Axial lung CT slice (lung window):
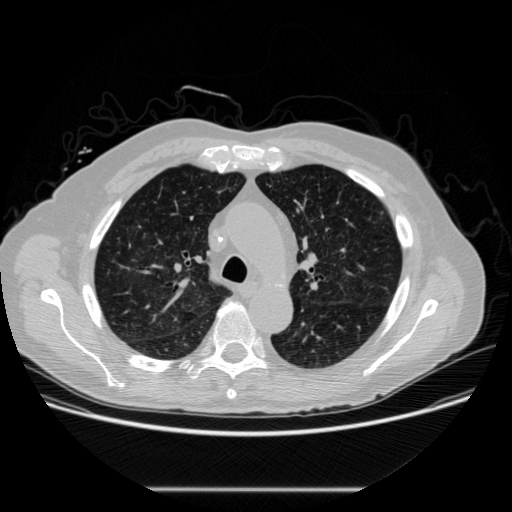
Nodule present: no